Question: I just deployed a new MVC4 app to my server and some of the CSS, JS, and images are not loading. For example, the Chrome console says,
> Failed to load resource: the server responded with a status of 500
(Internal Server Error)
<URL>Failed to load resource: the server responded with a status of 500
(Internal Server Error)
<URL>Failed to load resource: the server responded with a status of 500 (Internal Server
Error) <URL> Failed to load resource: the server responded with a status of 500 (Internal
Server Error) <URL>Failed to load resource: the server responded with a status of 500
(Internal Server Error)
<URL>
They are all available on server in the locations they mention. I've been troubleshooting other things all night, so I'm a little blurry eyed and maybe I'm missing something obvious. You can see these errors right on the homepage at <URL> as well.
Here is a screenshot of my file layout too from the server:

I am using bundling and published the site to file system in release mode, but I wouldn't expect that to effect the images, would it? I'm going to keep at this, but any help would be greatly appreciated! Thanks!
'''
public class BundleConfig
{
// For more information on Bundling, visit http://go.microsoft.com/fwlink/?LinkId=254725
public static void RegisterBundles(BundleCollection bundles)
{
bundles.Add(new ScriptBundle("~/bundles/jquery").Include(
"~/Scripts/Libraries/jquery-{version}.js",
"~/Scripts/Plugins/jquery.loaderbutton.js",
"~/Scripts/Plugins/jquery.form.js"));
bundles.Add(new ScriptBundle("~/bundles/base").Include(
"~/Scripts/Feedback.js",
"~/Scripts/Global.js",
"~/Scripts/WineSearch.js"
));
bundles.Add(new ScriptBundle("~/bundles/jqueryui").Include(
"~/Scripts/Libraries/jquery-ui-{version}.js"));
bundles.Add(new ScriptBundle("~/bundles/jqueryval").Include(
"~/Scripts/Libraries/jquery.validate*"));
bundles.Add(new ScriptBundle("~/bundles/bootstrap").Include(
"~/Scripts/bootstrap/bootstrap.js",
"~/Scripts/bootstrap/bootbox.js",
"~/Scripts/bootstrap/bootstrap-notify.js"
));
bundles.Add(new ScriptBundle("~/bundles/formhelpers").Include(
"~/Scripts/bootstrap/Form Helpers/bootstrap-formhelpers-countries.js",
"~/Scripts/bootstrap/Form Helpers/bootstrap-formhelpers-countries.en_US.js",
"~/Scripts/bootstrap/Form Helpers/bootstrap-formhelpers-phone.js",
"~/Scripts/bootstrap/Form Helpers/bootstrap-formhelpers-phone.format.js",
"~/Scripts/bootstrap/Form Helpers/bootstrap-formhelpers-states.js",
"~/Scripts/bootstrap/Form Helpers/bootstrap-formhelpers-states.en_US.js"
));
bundles.Add(new ScriptBundle("~/bundles/winedetails").Include(
"~/Scripts/WineDetails.js",
"~/Scripts/Plugins/jquery.uploadifive.js",
"~/Scripts/Plugins/jquery.fileDownload.js",
"~/Scripts/Plugins/jquery.fancybox.js",
"~/Scripts/Plugins/jquery.fancybox-media.js",
"~/Scripts/Plugins/jquery.nailthumb.1.1.js",
"~/Scripts/Plugins/jquery.lazyload.js"
));
// Use the development version of Modernizr to develop with and learn from. Then, when you're
// ready for production, use the build tool at http://modernizr.com to pick only the tests you need.
bundles.Add(new ScriptBundle("~/bundles/modernizr").Include(
"~/Scripts/modernizr-*"));
bundles.Add(new StyleBundle("~/Content/css").Include("~/Content/site.css", "~/Content/slideout.css"));
bundles.Add(new StyleBundle("~/Content/themes/bootstrap/css").Include(
"~/Content/themes/bootstrap/bootstrap.css",
"~/Content/themes/bootstrap/bootstrap-responsive.css",
"~/Content/themes/bootstrap/bootstrapSwitch.css",
"~/Content/themes/bootstrap/bootstrap-notify.css",
"~/Content/themes/bootstrap/bootstrap-formhelpers.css"
));
bundles.Add(new StyleBundle("~/Content/datatables").Include(
"~/Content/jquery.dataTables.css",
"~/Content/jquery.dataTables_themeroller.css"));
bundles.Add(new StyleBundle("~/Content/css").Include("~/Content/chosen.css"));
bundles.Add(new StyleBundle("~/Content/sitewide").Include(
"~/Content/themes/base/jquery.ui.autocomplete.css",
"~/Content/Site.css"
));
bundles.Add(new StyleBundle("~/Content/winedetails").Include(
"~/Content/uploadifive.css",
"~/Content/themes/fancybox/jquery.fancybox.css"
));
bundles.Add(new StyleBundle("~/Content/themes/base/css").Include(
"~/Content/themes/base/jquery.ui.core.css",
"~/Content/themes/base/jquery.ui.resizable.css",
"~/Content/themes/base/jquery.ui.selectable.css",
"~/Content/themes/base/jquery.ui.accordion.css",
"~/Content/themes/base/jquery.ui.autocomplete.css",
"~/Content/themes/base/jquery.ui.button.css",
"~/Content/themes/base/jquery.ui.dialog.css",
"~/Content/themes/base/jquery.ui.slider.css",
"~/Content/themes/base/jquery.ui.tabs.css",
"~/Content/themes/base/jquery.ui.datepicker.css",
"~/Content/themes/base/jquery.ui.progressbar.css",
"~/Content/themes/base/jquery.ui.theme.css"));
}
}
'''
I tried to change my reference in my _layout view with no luck:
from
'''
<link href="../../Content/themes/base/jquery-ui-1.8.20.custom.css" rel="stylesheet"
to
<link href="@Url.Content("~/Content/themes/base/jquery-ui-1.8.20.custom.css")" rel="stylesheet">
'''
'''
<?xml version="1.0" encoding="utf-8"?>
<!--
For more information on how to configure your ASP.NET application, please visit
http://go.microsoft.com/fwlink/?LinkId=169433
-->
<configuration>
<configSections>
<!-- For more information on Entity Framework configuration, visit http://go.microsoft.com/fwlink/?LinkID=237468 -->
<section name="entityFramework" type="System.Data.Entity.Internal.ConfigFile.EntityFrameworkSection, EntityFramework, Version=4.4.0.0, Culture=neutral, PublicKeyToken=b77a5c561934e089" requirePermission="false" />
<sectionGroup name="dotNetOpenAuth" type="DotNetOpenAuth.Configuration.DotNetOpenAuthSection, DotNetOpenAuth.Core">
<section name="messaging" type="DotNetOpenAuth.Configuration.MessagingElement, DotNetOpenAuth.Core" requirePermission="false" allowLocation="true" />
<section name="reporting" type="DotNetOpenAuth.Configuration.ReportingElement, DotNetOpenAuth.Core" requirePermission="false" allowLocation="true" />
<section name="openid" type="DotNetOpenAuth.Configuration.OpenIdElement, DotNetOpenAuth.OpenId" requirePermission="false" allowLocation="true" />
<section name="oauth" type="DotNetOpenAuth.Configuration.OAuthElement, DotNetOpenAuth.OAuth" requirePermission="false" allowLocation="true" />
</sectionGroup>
<sectionGroup name="elmah">
<section name="security" requirePermission="false" type="Elmah.SecuritySectionHandler, Elmah" />
<section name="errorLog" requirePermission="false" type="Elmah.ErrorLogSectionHandler, Elmah" />
<section name="errorMail" requirePermission="false" type="Elmah.ErrorMailSectionHandler, Elmah" />
<section name="errorFilter" requirePermission="false" type="Elmah.ErrorFilterSectionHandler, Elmah" />
</sectionGroup>
<section name="web.optimization" type="Web.Optimization.Configuration.OptimizationSection" />
<!-- For more information on Entity Framework configuration, visit http://go.microsoft.com/fwlink/?LinkID=237468 -->
<!-- For more information on Entity Framework configuration, visit http://go.microsoft.com/fwlink/?LinkID=237468 -->
</configSections>
<connectionStrings>
<add name="Elmah" connectionString="Data Source=.\SQLEXPRESS;Initial Catalog=elmah;Integrated Security=True" providerName="System.Data.SqlClient" />
<add name="vfContext" connectionString="Data Source=.\SQLEXPRESS;Initial Catalog=vf3;Integrated Security=SSPI" providerName="System.Data.SqlClient" />
</connectionStrings>
<appSettings>
<add key="webpages:Version" value="2.0.0.0" />
<add key="webpages:Enabled" value="false" />
<add key="PreserveLoginUrl" value="true" />
<add key="ClientValidationEnabled" value="true" />
<add key="UnobtrusiveJavaScriptEnabled" value="true" />
</appSettings>
<system.web>
<customErrors mode="On" defaultRedirect="~/Error/Generic">
<error statusCode="404" redirect="~/Error/NotFound" />
<error statusCode="500" redirect="~/Error/internal" />
</customErrors>
<compilation debug="true" targetFramework="4.0" />
<authentication mode="Forms">
<forms loginUrl="~/Account/Login" timeout="2880" />
</authentication>
<pages>
<namespaces>
<add namespace="System.Web.Helpers" />
<add namespace="System.Web.Mvc" />
<add namespace="System.Web.Mvc.Ajax" />
<add namespace="System.Web.Mvc.Html" />
<add namespace="System.Web.Optimization" />
<add namespace="System.Web.Routing" />
<add namespace="System.Web.WebPages" />
</namespaces>
</pages>
<httpModules>
<add name="ErrorLog" type="Elmah.ErrorLogModule, Elmah" />
<add name="ErrorMail" type="Elmah.ErrorMailModule, Elmah" />
<add name="ErrorFilter" type="Elmah.ErrorFilterModule, Elmah" />
</httpModules>
</system.web>
<system.webServer>
<validation validateIntegratedModeConfiguration="false" />
<modules runAllManagedModulesForAllRequests="true">
<add name="ErrorLog" type="Elmah.ErrorLogModule, Elmah" preCondition="managedHandler" />
<add name="ErrorMail" type="Elmah.ErrorMailModule, Elmah" preCondition="managedHandler" />
<add name="ErrorFilter" type="Elmah.ErrorFilterModule, Elmah" preCondition="managedHandler" />
<remove name="BundleModule" />
<add name="BundleModule" type="System.Web.Optimization.BundleModule" />
</modules>
<handlers>
<remove name="ExtensionlessUrlHandler-ISAPI-4.0_32bit" />
<remove name="ExtensionlessUrlHandler-ISAPI-4.0_64bit" />
<remove name="ExtensionlessUrlHandler-Integrated-4.0" />
<add name="ExtensionlessUrlHandler-ISAPI-4.0_32bit" path="*." verb="GET,HEAD,POST,DEBUG,PUT,DELETE,PATCH,OPTIONS" modules="IsapiModule" scriptProcessor="%windir%\Microsoft.NET\Framework4.0.30319spnet_isapi.dll" preCondition="classicMode,runtimeVersionv4.0,bitness32" responseBufferLimit="0" />
<add name="ExtensionlessUrlHandler-ISAPI-4.0_64bit" path="*." verb="GET,HEAD,POST,DEBUG,PUT,DELETE,PATCH,OPTIONS" modules="IsapiModule" scriptProcessor="%windir%\Microsoft.NET\Framework644.0.30319spnet_isapi.dll" preCondition="classicMode,runtimeVersionv4.0,bitness64" responseBufferLimit="0" />
<add name="ExtensionlessUrlHandler-Integrated-4.0" path="*." verb="GET,HEAD,POST,DEBUG,PUT,DELETE,PATCH,OPTIONS" type="System.Web.Handlers.TransferRequestHandler" preCondition="integratedMode,runtimeVersionv4.0" />
</handlers>
<staticContent>
<mimeMap fileExtension=".mp4" mimeType="video/mp4" />
<mimeMap fileExtension=".m4v" mimeType="video/m4v" />
<mimeMap fileExtension=".ogg" mimeType="video/ogg" />
<mimeMap fileExtension=".ogv" mimeType="video/ogg" />
<mimeMap fileExtension=".webm" mimeType="video/webm" />
<mimeMap fileExtension=".oga" mimeType="audio/ogg" />
<mimeMap fileExtension=".spx" mimeType="audio/ogg" />
<mimeMap fileExtension=".svg" mimeType="image/svg+xml" />
<mimeMap fileExtension=".svgz" mimeType="image/svg+xml" />
<remove fileExtension=".eot" />
<mimeMap fileExtension=".eot" mimeType="application/vnd.ms-fontobject" />
<mimeMap fileExtension=".otf" mimeType="font/otf" />
<mimeMap fileExtension=".woff" mimeType="font/x-woff" />
<remove fileExtension=".manifest" />
<mimeMap fileExtension=".manifest" mimeType="text/cache-manifest" />
</staticContent>
</system.webServer>
<runtime>
<assemblyBinding xmlns="urn:schemas-microsoft-com:asm.v1">
<dependentAssembly>
<assemblyIdentity name="System.Web.Helpers" publicKeyToken="31bf3856ad364e35" />
<bindingRedirect oldVersion="1.0.0.0-2.0.0.0" newVersion="2.0.0.0" />
</dependentAssembly>
<dependentAssembly>
<assemblyIdentity name="System.Web.Mvc" publicKeyToken="31bf3856ad364e35" />
<bindingRedirect oldVersion="0.0.0.0-4.0.0.0" newVersion="4.0.0.0" />
</dependentAssembly>
<dependentAssembly>
<assemblyIdentity name="System.Web.WebPages" publicKeyToken="31bf3856ad364e35" />
<bindingRedirect oldVersion="1.0.0.0-2.0.0.0" newVersion="2.0.0.0" />
</dependentAssembly>
<dependentAssembly>
<assemblyIdentity name="DotNetOpenAuth.AspNet" publicKeyToken="2780ccd10d57b246" culture="neutral" />
<bindingRedirect oldVersion="0.0.0.0-4.2.0.0" newVersion="4.2.0.0" />
</dependentAssembly>
<dependentAssembly>
<assemblyIdentity name="DotNetOpenAuth.Core" publicKeyToken="2780ccd10d57b246" culture="neutral" />
<bindingRedirect oldVersion="0.0.0.0-4.2.0.0" newVersion="4.2.0.0" />
</dependentAssembly>
<dependentAssembly>
<assemblyIdentity name="RazorEngine" publicKeyToken="9ee697374c7e744a" culture="neutral" />
<bindingRedirect oldVersion="0.0.0.0-3.0.8.0" newVersion="3.0.8.0" />
</dependentAssembly>
<dependentAssembly>
<assemblyIdentity name="System.Web.Razor" publicKeyToken="31bf3856ad364e35" culture="neutral" />
<bindingRedirect oldVersion="0.0.0.0-2.0.0.0" newVersion="2.0.0.0" />
</dependentAssembly>
<dependentAssembly>
<assemblyIdentity name="WebGrease" publicKeyToken="31bf3856ad364e35" culture="neutral" />
<bindingRedirect oldVersion="0.0.0.0-1.3.0.0" newVersion="1.3.0.0" />
</dependentAssembly>
<dependentAssembly>
<assemblyIdentity name="Newtonsoft.Json" publicKeyToken="30ad4fe6b2a6aeed" culture="neutral" />
<bindingRedirect oldVersion="0.0.0.0-4.5.0.0" newVersion="4.5.0.0" />
</dependentAssembly>
</assemblyBinding>
<legacyHMACWarning enabled="0" />
</runtime>
<entityFramework>
<defaultConnectionFactory type="System.Data.Entity.Infrastructure.SqlConnectionFactory, EntityFramework" />
</entityFramework>
<system.net>
<defaultProxy enabled="true" />
<mailSettings>
<smtp from="mailer@vinformative.com">
<network host="smtp.emailsrvr.com" port="2525" userName="mailer@vinformative.com" password="vinf0rmat1ve" />
</smtp>
</mailSettings>
<settings>
<!-- This setting causes .NET to check certificate revocation lists (CRL)
before trusting HTTPS certificates. But this setting tends to not
be allowed in shared hosting environments. -->
<!--<servicePointManager checkCertificateRevocationList="true"/>-->
</settings>
</system.net>
<dotNetOpenAuth>
<messaging>
<untrustedWebRequest>
<whitelistHosts>
<!-- Uncomment to enable communication with localhost (should generally not activate in production!) -->
<!--<add name="localhost" />-->
</whitelistHosts>
</untrustedWebRequest>
</messaging>
<!-- Allow DotNetOpenAuth to publish usage statistics to library authors to improve the library. -->
<reporting enabled="true" />
<openid>
<relyingParty>
<security requireSsl="false">
<!-- Uncomment the trustedProviders tag if your relying party should only accept positive assertions from a closed set of OpenID Providers. -->
<!--<trustedProviders rejectAssertionsFromUntrustedProviders="true">
<add endpoint="https://www.google.com/accounts/o8/ud" />
</trustedProviders>-->
</security>
<behaviors>
<!-- The following OPTIONAL behavior allows RPs to use SREG only, but be compatible
with OPs that use Attribute Exchange (in various formats). -->
<add type="DotNetOpenAuth.OpenId.RelyingParty.Behaviors.AXFetchAsSregTransform, DotNetOpenAuth.OpenId.RelyingParty" />
</behaviors>
</relyingParty>
</openid>
</dotNetOpenAuth>
<uri>
<!-- The uri section is necessary to turn on .NET 3.5 support for IDN (international domain names),
which is necessary for OpenID urls with unicode characters in the domain/host name.
It is also required to put the Uri class into RFC 3986 escaping mode, which OpenID and OAuth require. -->
<idn enabled="All" />
<iriParsing enabled="true" />
</uri>
<elmah>
<!--
See http://code.google.com/p/elmah/wiki/SecuringErrorLogPages for
more information on remote access and securing ELMAH.
-->
<errorLog type="Elmah.SqlErrorLog, Elmah" connectionStringName="Elmah"></errorLog>
<errorMail from="mailer@vinformative.com" to="support@vinformative.com" subject="ELMAH Error Log Mail"></errorMail>
<security allowRemoteAccess="false" />
</elmah>
<location path="elmah.axd" inheritInChildApplications="false">
<system.web>
<httpHandlers>
<add verb="POST,GET,HEAD" path="elmah.axd" type="Elmah.ErrorLogPageFactory, Elmah" />
</httpHandlers>
<!--
See http://code.google.com/p/elmah/wiki/SecuringErrorLogPages for
more information on using ASP.NET authorization securing ELMAH.
<authorization>
<allow roles="admin" />
<deny users="*" />
</authorization>
-->
</system.web>
<system.webServer>
<handlers>
<add name="ELMAH" verb="POST,GET,HEAD" path="elmah.axd" type="Elmah.ErrorLogPageFactory, Elmah" preCondition="integratedMode" />
</handlers>
</system.webServer>
</location>
<web.optimization>
<bundles>
<bundle virtualPath="~/Content/sample" transform="System.Web.Optimization.JsMinify, System.Web.Optimization">
<content>
<!-- Add some single files -->
<!-- <add path="~/Scripts/validation.js" /> -->
<!-- <add path="http://ajax.aspnetcdn.com/ajax/jQuery/jquery-1.7.2.min.js" /> -->
<!-- Add a directory (and its subdirectories) -->
<!-- <add path="~/Scripts/Plugins" searchPattern="*.js" searchSubdirectories="true" /> -->
</content>
<!--
If you want to apply multiple transformations,
you should remove the "transform" attribute from the bundle.
-->
<!--
<transformations>
<add type="Web.Optimization.Bundles.CoffeeScript.CoffeeScriptTransform, Web.Optimization.Bundles.CoffeeScript" />
<add type="System.Web.Optimization.JsMinify, System.Web.Optimization" />
</transformations>
-->
</bundle>
</bundles>
</web.optimization>
</configuration>
'''
Only non-bundled CSS and JS and img tags are not rendering.
!
I commented out the following in my node:
'''
<staticContent>
<!-- <mimeMap fileExtension=".mp4" mimeType="video/mp4" />
<mimeMap fileExtension=".m4v" mimeType="video/m4v" />
<mimeMap fileExtension=".ogg" mimeType="video/ogg" />
<mimeMap fileExtension=".ogv" mimeType="video/ogg" />
<mimeMap fileExtension=".webm" mimeType="video/webm" />
<mimeMap fileExtension=".oga" mimeType="audio/ogg" />
<mimeMap fileExtension=".spx" mimeType="audio/ogg" />
<mimeMap fileExtension=".svg" mimeType="image/svg+xml" />
<mimeMap fileExtension=".svgz" mimeType="image/svg+xml" />
<remove fileExtension=".eot" />
<mimeMap fileExtension=".eot" mimeType="application/vnd.ms-fontobject" />
<mimeMap fileExtension=".otf" mimeType="font/otf" />
<mimeMap fileExtension=".woff" mimeType="font/x-woff" />-->
<remove fileExtension=".manifest" />
<mimeMap fileExtension=".manifest" mimeType="text/cache-manifest" />
</staticContent>
'''
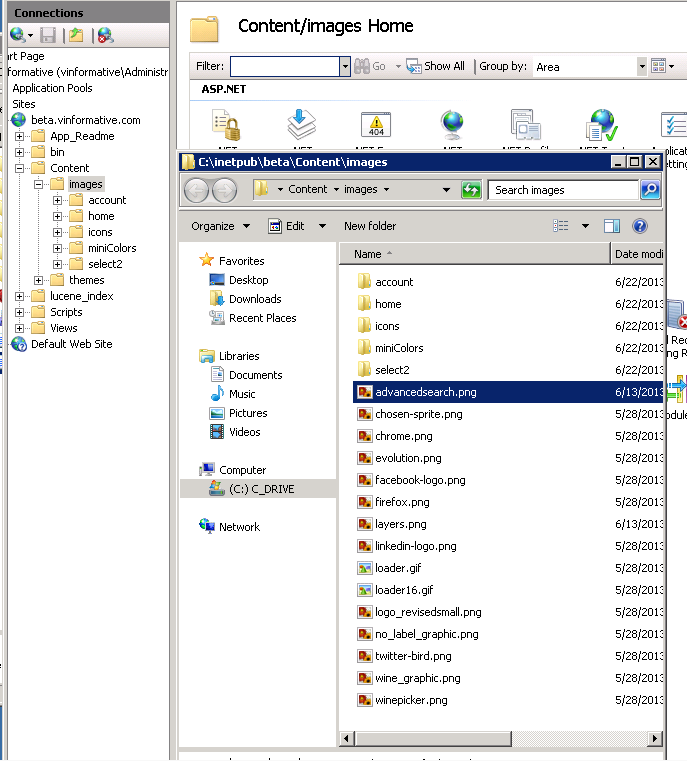
Answer: Comment out this under system.webserver in web.config
'''
<staticContent>
<!-- <mimeMap fileExtension=".mp4" mimeType="video/mp4" />
<mimeMap fileExtension=".m4v" mimeType="video/m4v" />
<mimeMap fileExtension=".ogg" mimeType="video/ogg" />
<mimeMap fileExtension=".ogv" mimeType="video/ogg" />
<mimeMap fileExtension=".webm" mimeType="video/webm" />
<mimeMap fileExtension=".oga" mimeType="audio/ogg" />
<mimeMap fileExtension=".spx" mimeType="audio/ogg" />
<mimeMap fileExtension=".svg" mimeType="image/svg+xml" />
<mimeMap fileExtension=".svgz" mimeType="image/svg+xml" />
<remove fileExtension=".eot" />
<mimeMap fileExtension=".eot" mimeType="application/vnd.ms-fontobject" />
<mimeMap fileExtension=".otf" mimeType="font/otf" />
<mimeMap fileExtension=".woff" mimeType="font/x-woff" />-->
<remove fileExtension=".manifest" />
<mimeMap fileExtension=".manifest" mimeType="text/cache-manifest" />
</staticContent>
'''